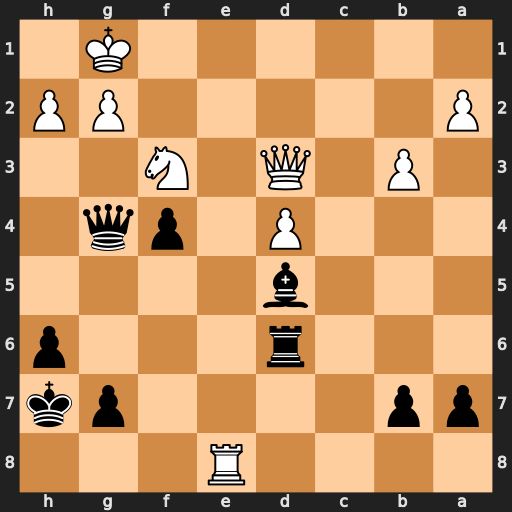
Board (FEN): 4R3/pp4pk/3r3p/3b4/3P1pq1/1P1Q1N2/P5PP/6K1
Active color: b
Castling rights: -
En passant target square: -
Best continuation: Rg6 Ne1 Bxg2